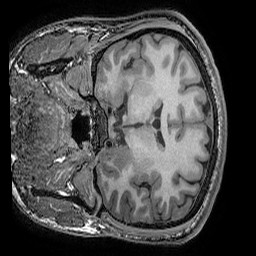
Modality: T1w
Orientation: coronal
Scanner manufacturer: ge
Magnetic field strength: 3 T
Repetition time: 0.008184 s
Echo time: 0.003192 s